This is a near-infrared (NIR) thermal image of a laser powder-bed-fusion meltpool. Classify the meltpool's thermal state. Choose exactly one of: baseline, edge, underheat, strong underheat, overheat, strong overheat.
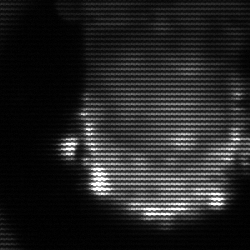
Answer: baseline